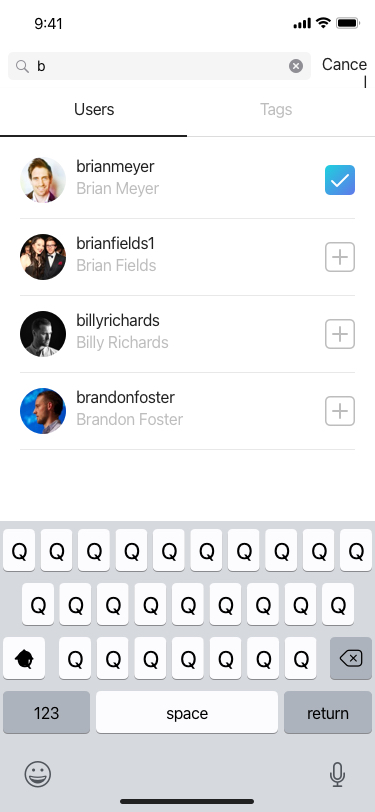
Text in this UI design:
Brandon Foster
brandonfoster
Billy Richards
billyrichards
Brian Fields
brianfields1
Brian Meyer
brianmeyer
Done
space
123
M
N
B
V
C
X
Z
L
K
J
H
G
F
D
S
A
P
O
I
U
Y
T
R
E
W
Q